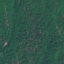
Label: Forest